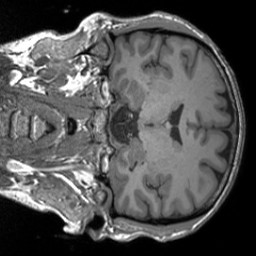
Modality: T1w
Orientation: coronal
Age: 46
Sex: male
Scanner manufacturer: siemens
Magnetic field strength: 3 T
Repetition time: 1.9 s
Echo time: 0.00249 s